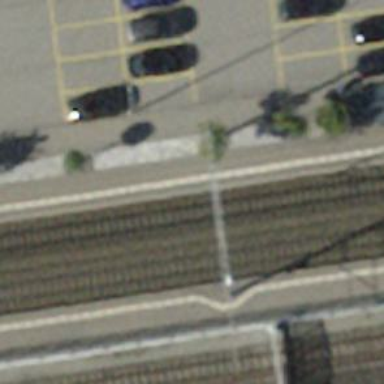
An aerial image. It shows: Stop for narrow gauge railways at public transport stop position.